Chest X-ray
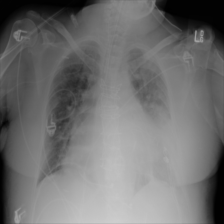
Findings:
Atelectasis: positive
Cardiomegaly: negative
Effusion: positive
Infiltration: positive
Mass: negative
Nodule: negative
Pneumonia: negative
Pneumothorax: negative
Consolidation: negative
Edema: positive
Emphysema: negative
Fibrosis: negative
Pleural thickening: negative
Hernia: negative